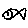
Label: fish